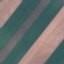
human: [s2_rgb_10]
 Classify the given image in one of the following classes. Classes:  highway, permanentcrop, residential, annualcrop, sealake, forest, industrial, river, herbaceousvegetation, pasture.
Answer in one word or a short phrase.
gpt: AnnualCrop